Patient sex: M
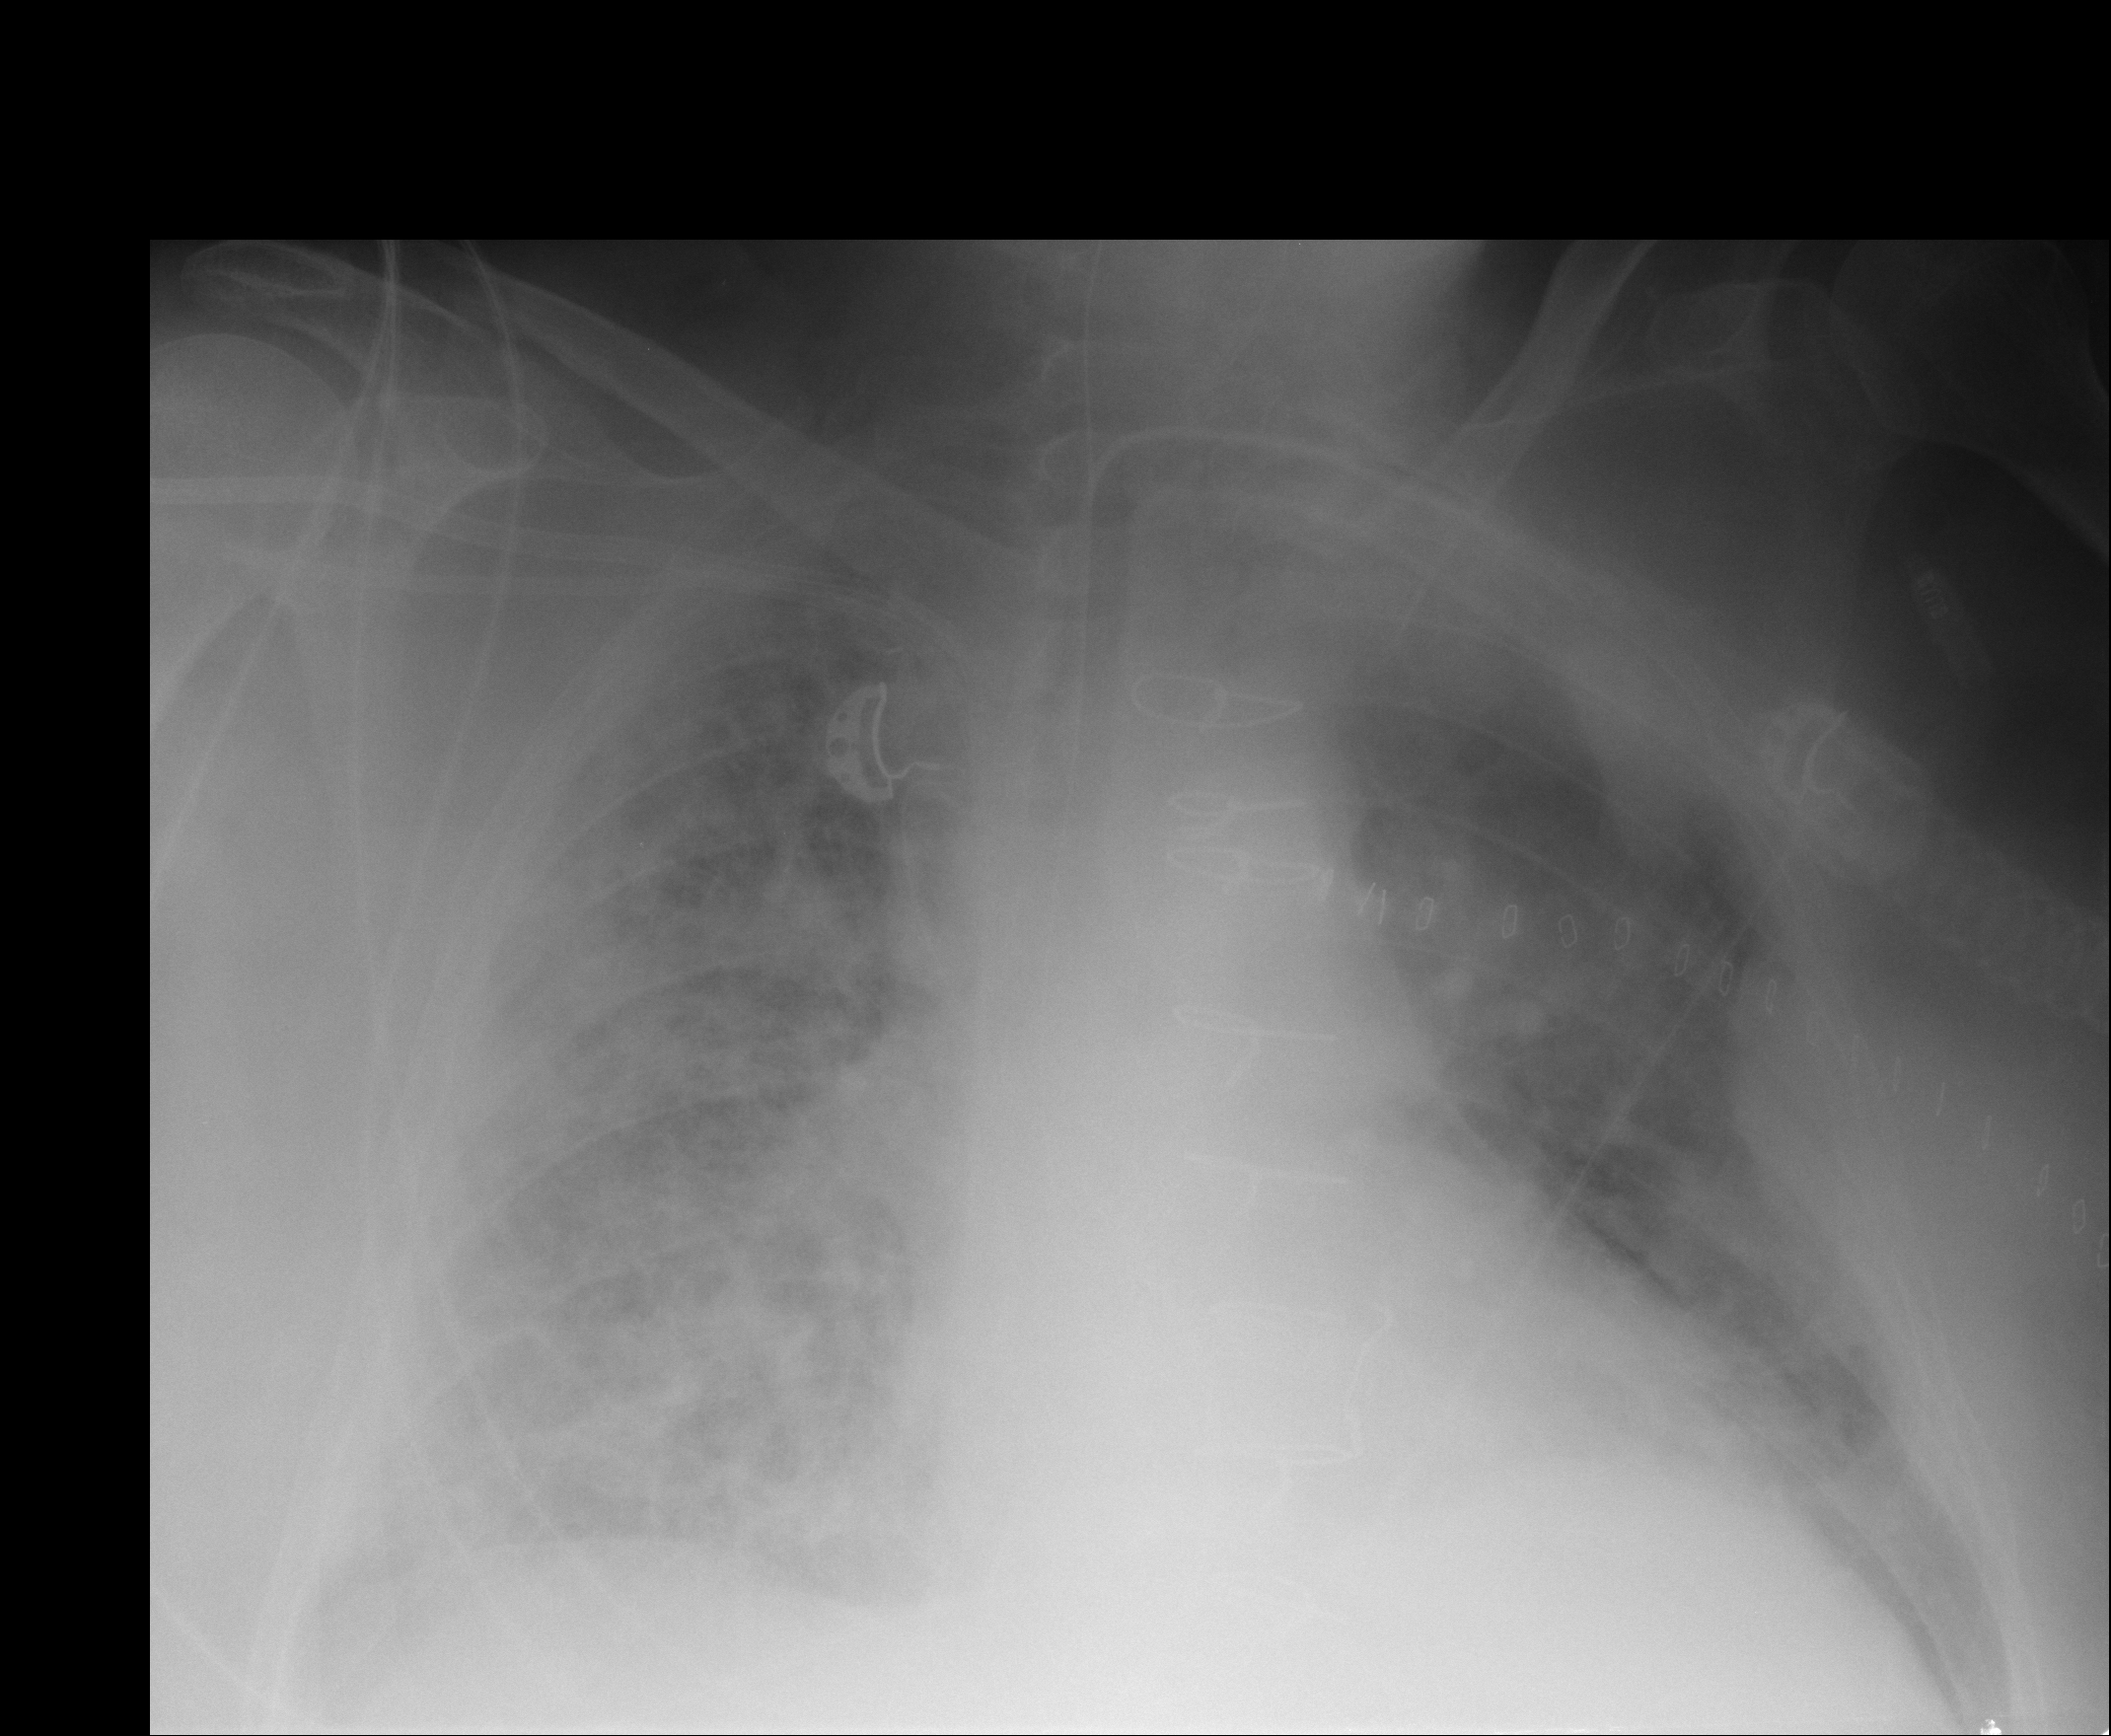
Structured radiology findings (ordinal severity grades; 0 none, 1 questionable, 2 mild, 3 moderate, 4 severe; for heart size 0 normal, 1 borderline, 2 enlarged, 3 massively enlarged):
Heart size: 0
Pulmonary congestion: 2
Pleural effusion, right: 0
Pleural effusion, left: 2
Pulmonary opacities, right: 3
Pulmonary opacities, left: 2
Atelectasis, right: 2
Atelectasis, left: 2